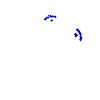
Particle: electron